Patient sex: M
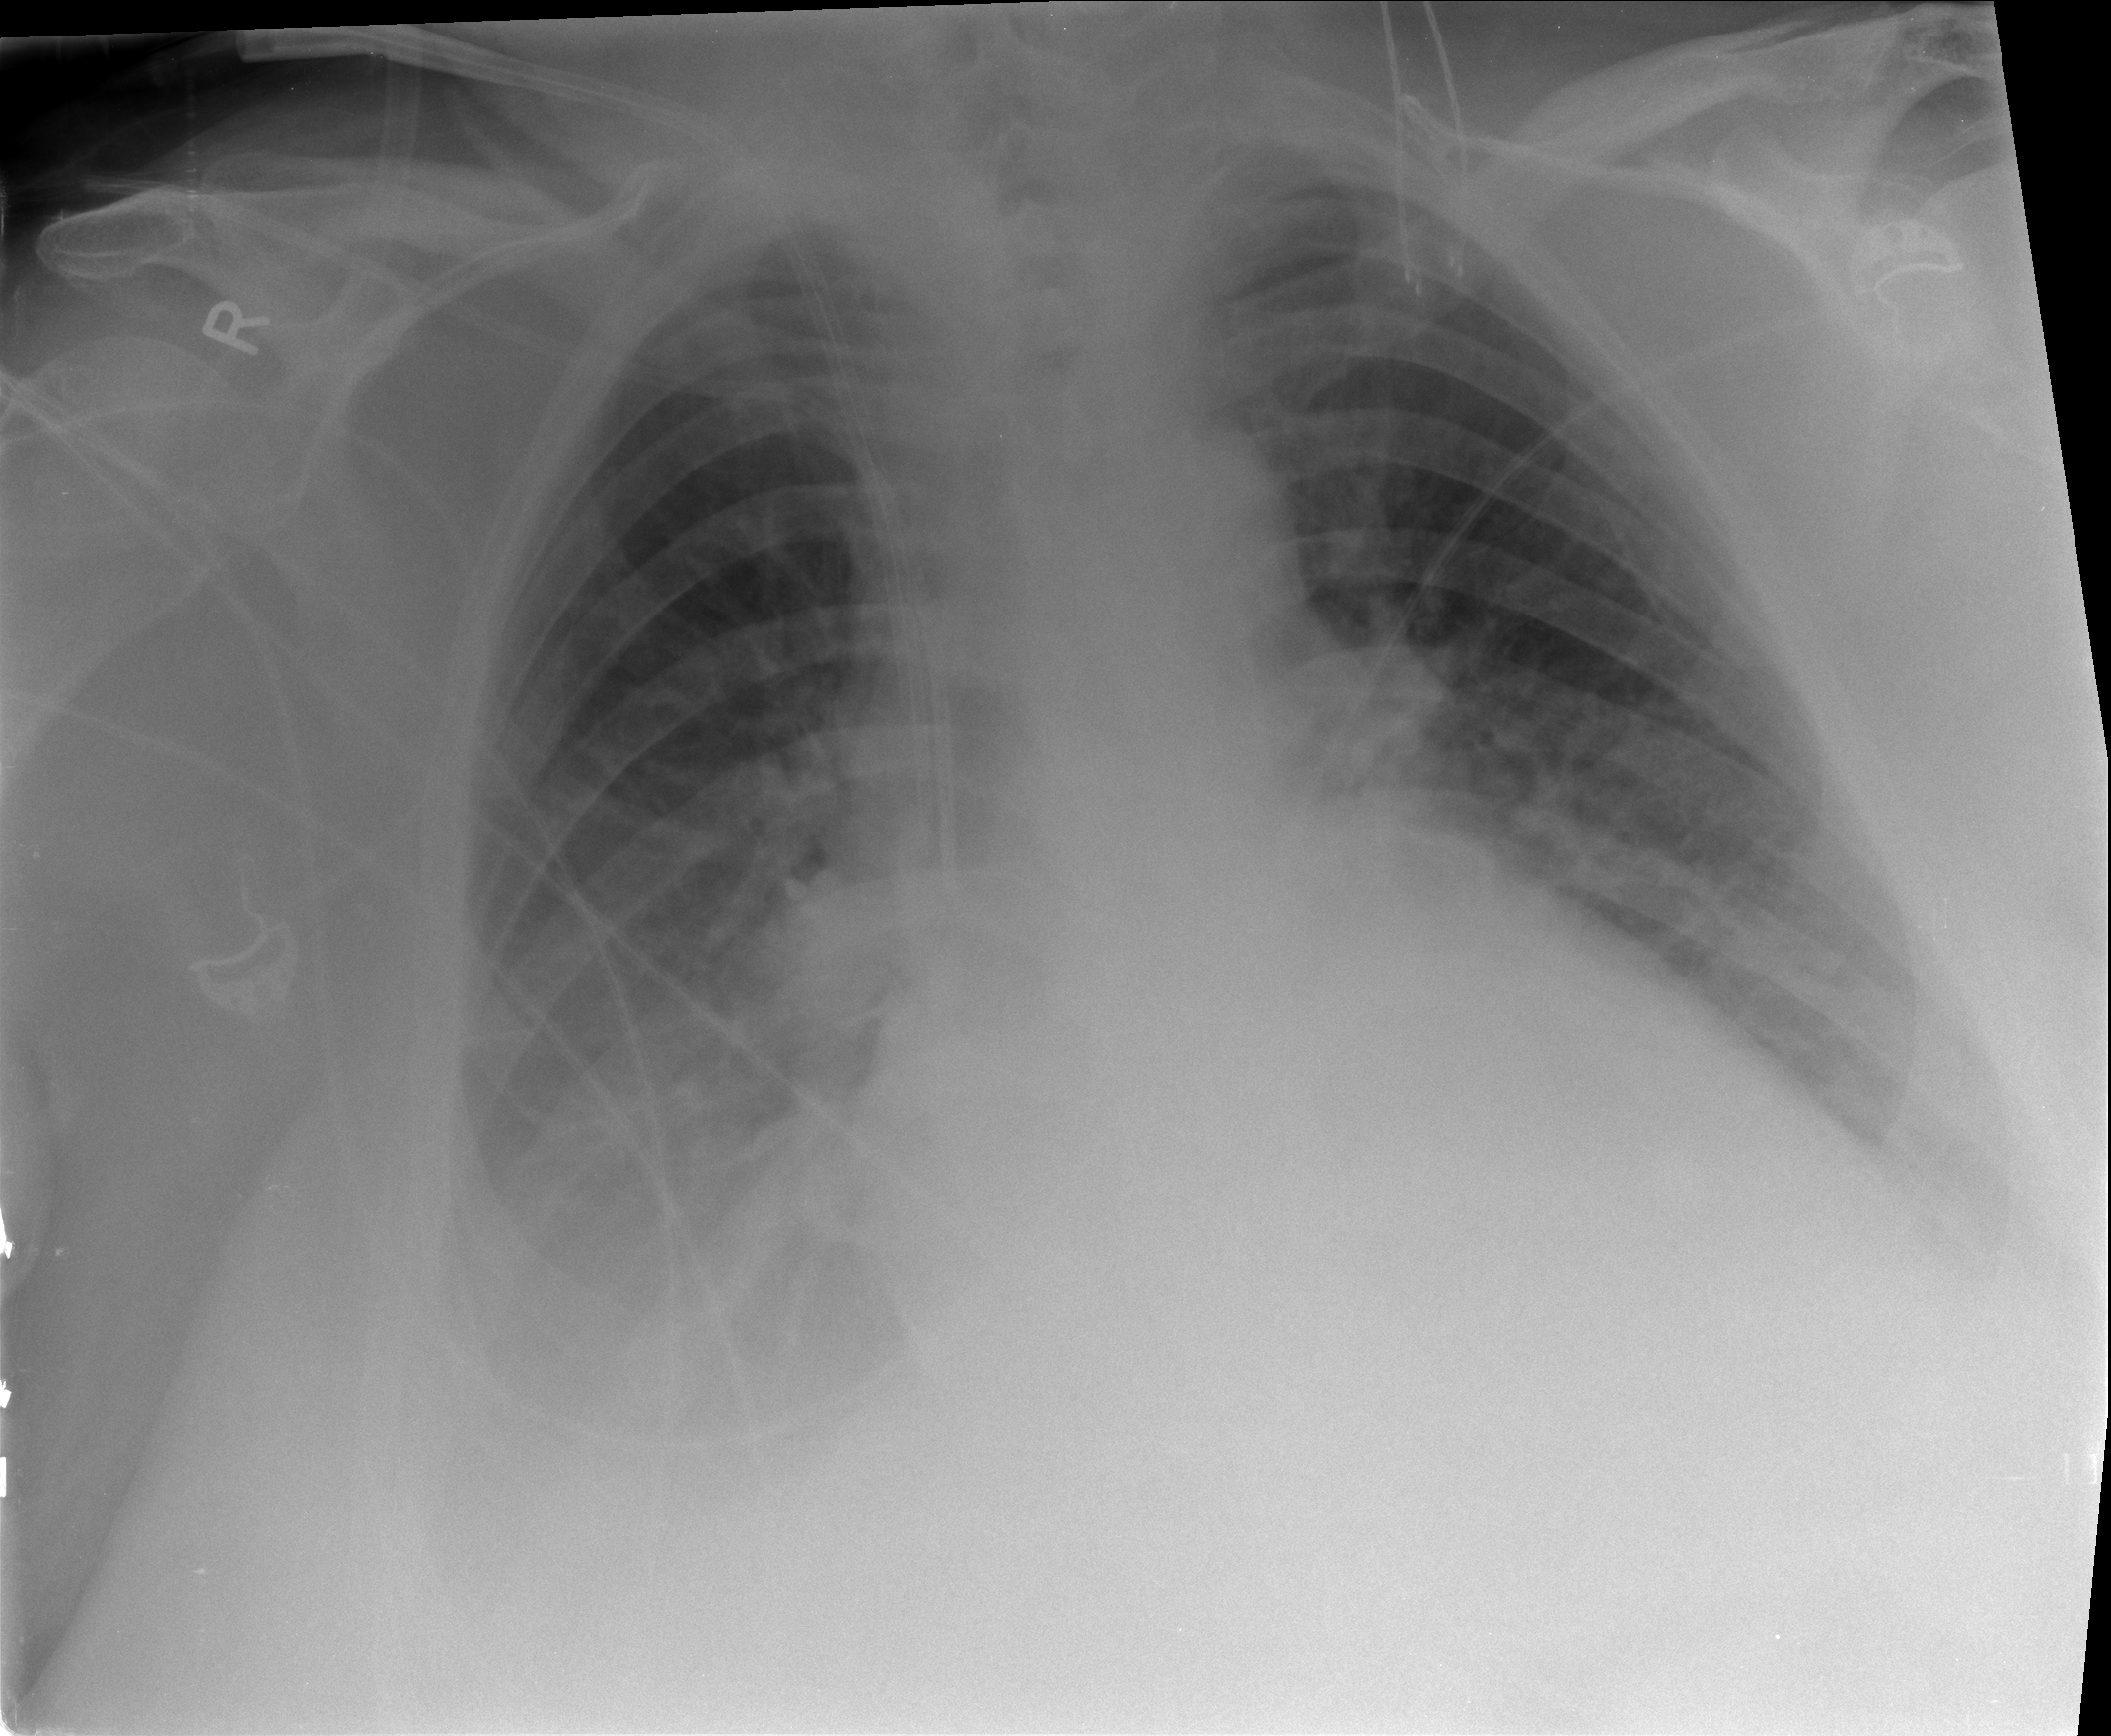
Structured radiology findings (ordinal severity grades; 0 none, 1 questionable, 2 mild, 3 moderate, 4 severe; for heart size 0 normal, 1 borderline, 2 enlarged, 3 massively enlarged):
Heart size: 2
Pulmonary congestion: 2
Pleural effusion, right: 3
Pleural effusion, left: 2
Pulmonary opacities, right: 0
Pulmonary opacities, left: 0
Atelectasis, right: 2
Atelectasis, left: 1